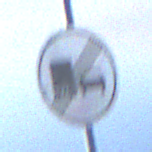
Verkehrszeichen: EndeUeberholverbotKraftfahrzeuge
Umgebung: Outdoor, Nature
Tageszeit: MorningAfternoon
Wetter: PartlyCloudy
Licht: Natural
Jahreszeit: NotSpecified
Kontrast: HighContrast